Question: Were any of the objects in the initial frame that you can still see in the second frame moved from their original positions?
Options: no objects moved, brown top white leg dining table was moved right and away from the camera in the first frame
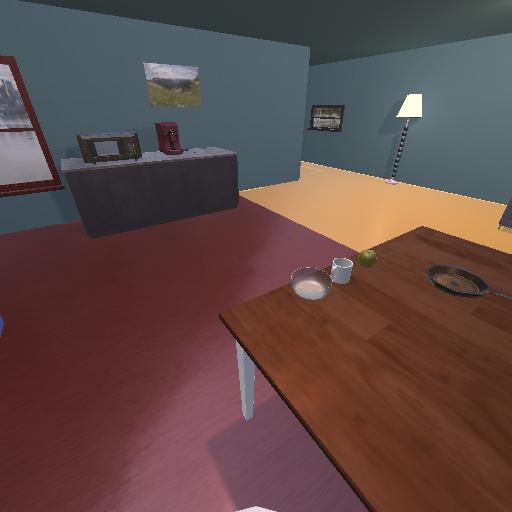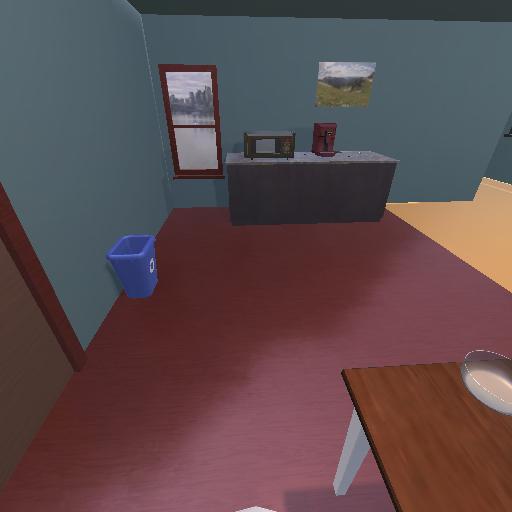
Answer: no objects moved